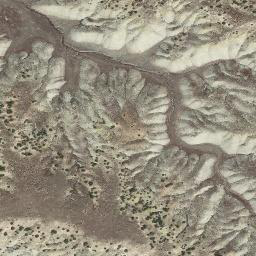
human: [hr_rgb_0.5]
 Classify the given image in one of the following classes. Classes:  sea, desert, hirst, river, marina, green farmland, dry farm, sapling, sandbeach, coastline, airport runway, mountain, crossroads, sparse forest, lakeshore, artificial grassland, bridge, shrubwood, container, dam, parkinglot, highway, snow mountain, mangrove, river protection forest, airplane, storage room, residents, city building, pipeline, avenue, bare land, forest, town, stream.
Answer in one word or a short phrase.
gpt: mountain